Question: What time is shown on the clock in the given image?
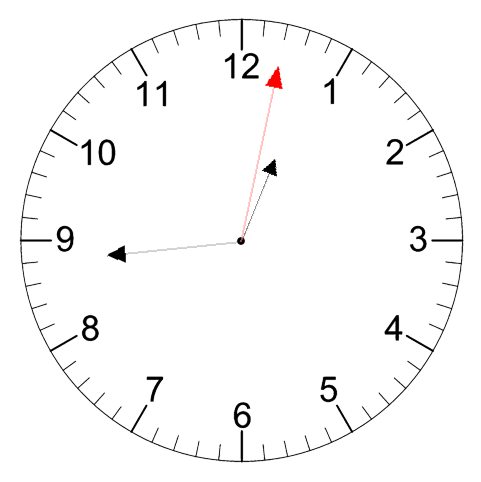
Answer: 12:44:02